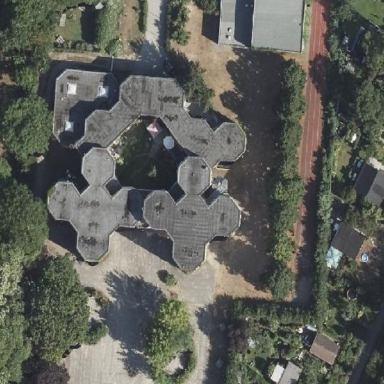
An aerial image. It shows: School building with flat roof made of tar paper.